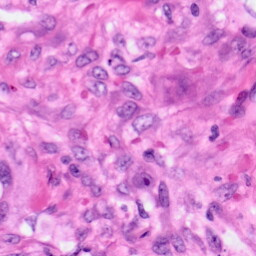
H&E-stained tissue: Pancreatic